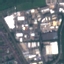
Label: Industrial